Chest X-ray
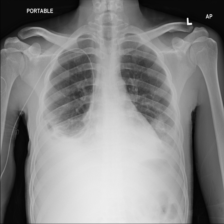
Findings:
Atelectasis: negative
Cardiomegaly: negative
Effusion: negative
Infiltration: negative
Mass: negative
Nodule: negative
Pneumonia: negative
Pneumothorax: negative
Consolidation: negative
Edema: negative
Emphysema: negative
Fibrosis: negative
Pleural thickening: negative
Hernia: negative